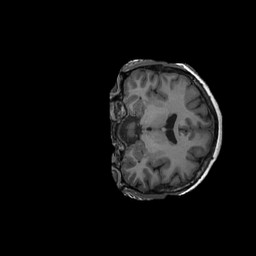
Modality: T1w
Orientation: coronal
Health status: ill
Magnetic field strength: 3 T